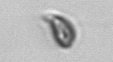
Label: Cryptophyta